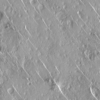
Label: not_dusty